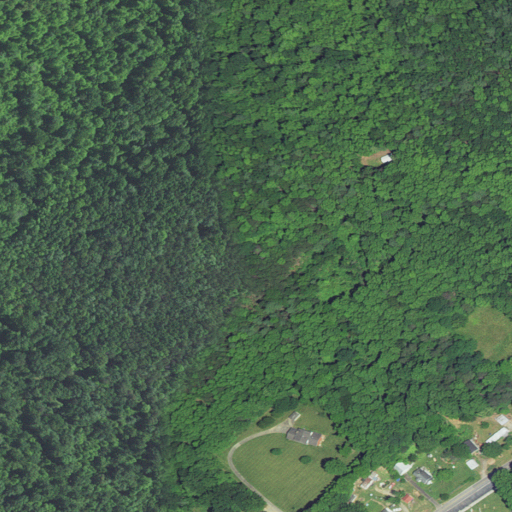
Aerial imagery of mountain in North Carolina named Round Mountain containing mixed forest, deciduous forest, open development, pasture, and low intensity development